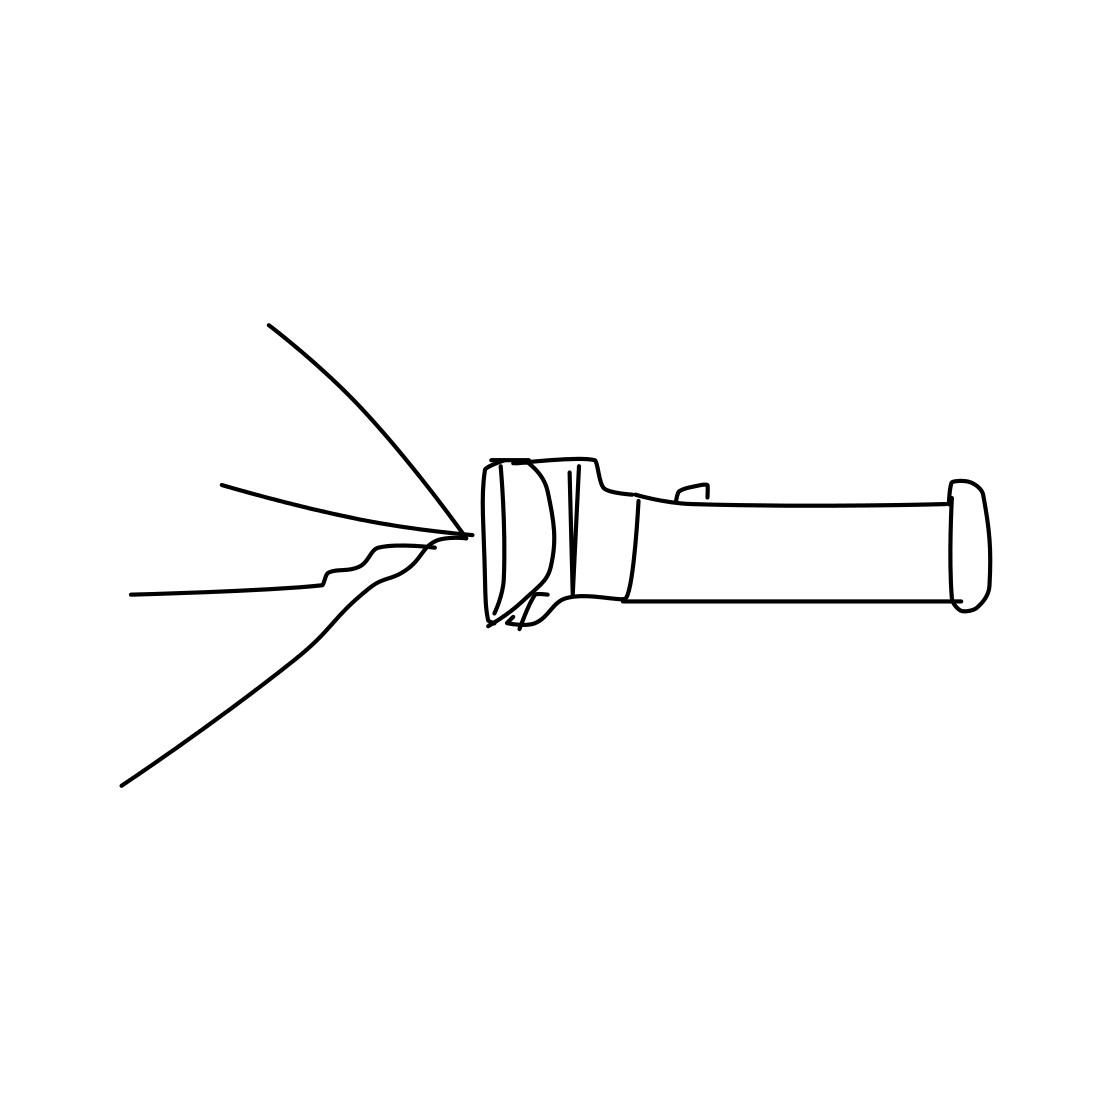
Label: flashlight